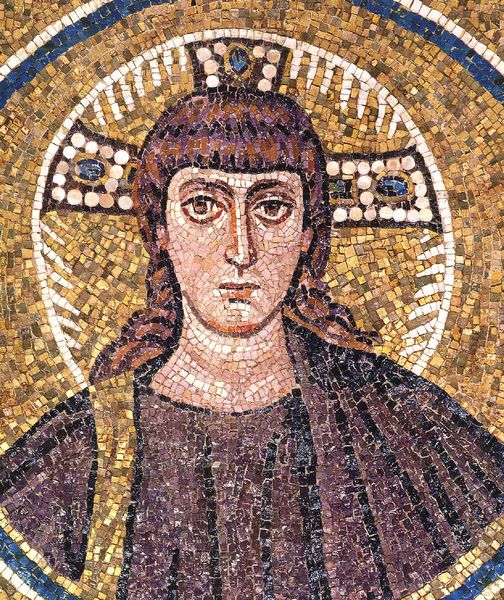
Titel: Ravenna, Erzbischöfliche Kapelle (Capella Arcivescovile), Mosaike
Standort: Ravenna, Erzbischöflicher Palast (EU - I - Emilia-Romagna)
Schlagwörter: blau, haut, kopf, mann, umhang, weiß, gelb, ausschnitt, braun, frau, grau, mund, nase, blick, rot, beige, augen, gesicht, mensch, steine, kirche, sonne, gewand, gold, haare, augenbrauen, kinn, locken, rosa, kreis, rund, lila, detail, gerade, braune haare, kreuz, mosaik, rom, heiligenschein, aigen, christus, christlich, heiliger, ikone, byzanz, braune augen, sankt, corona, mandola, topfschnitt, schwat, kummervoll, pantocrator